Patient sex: M
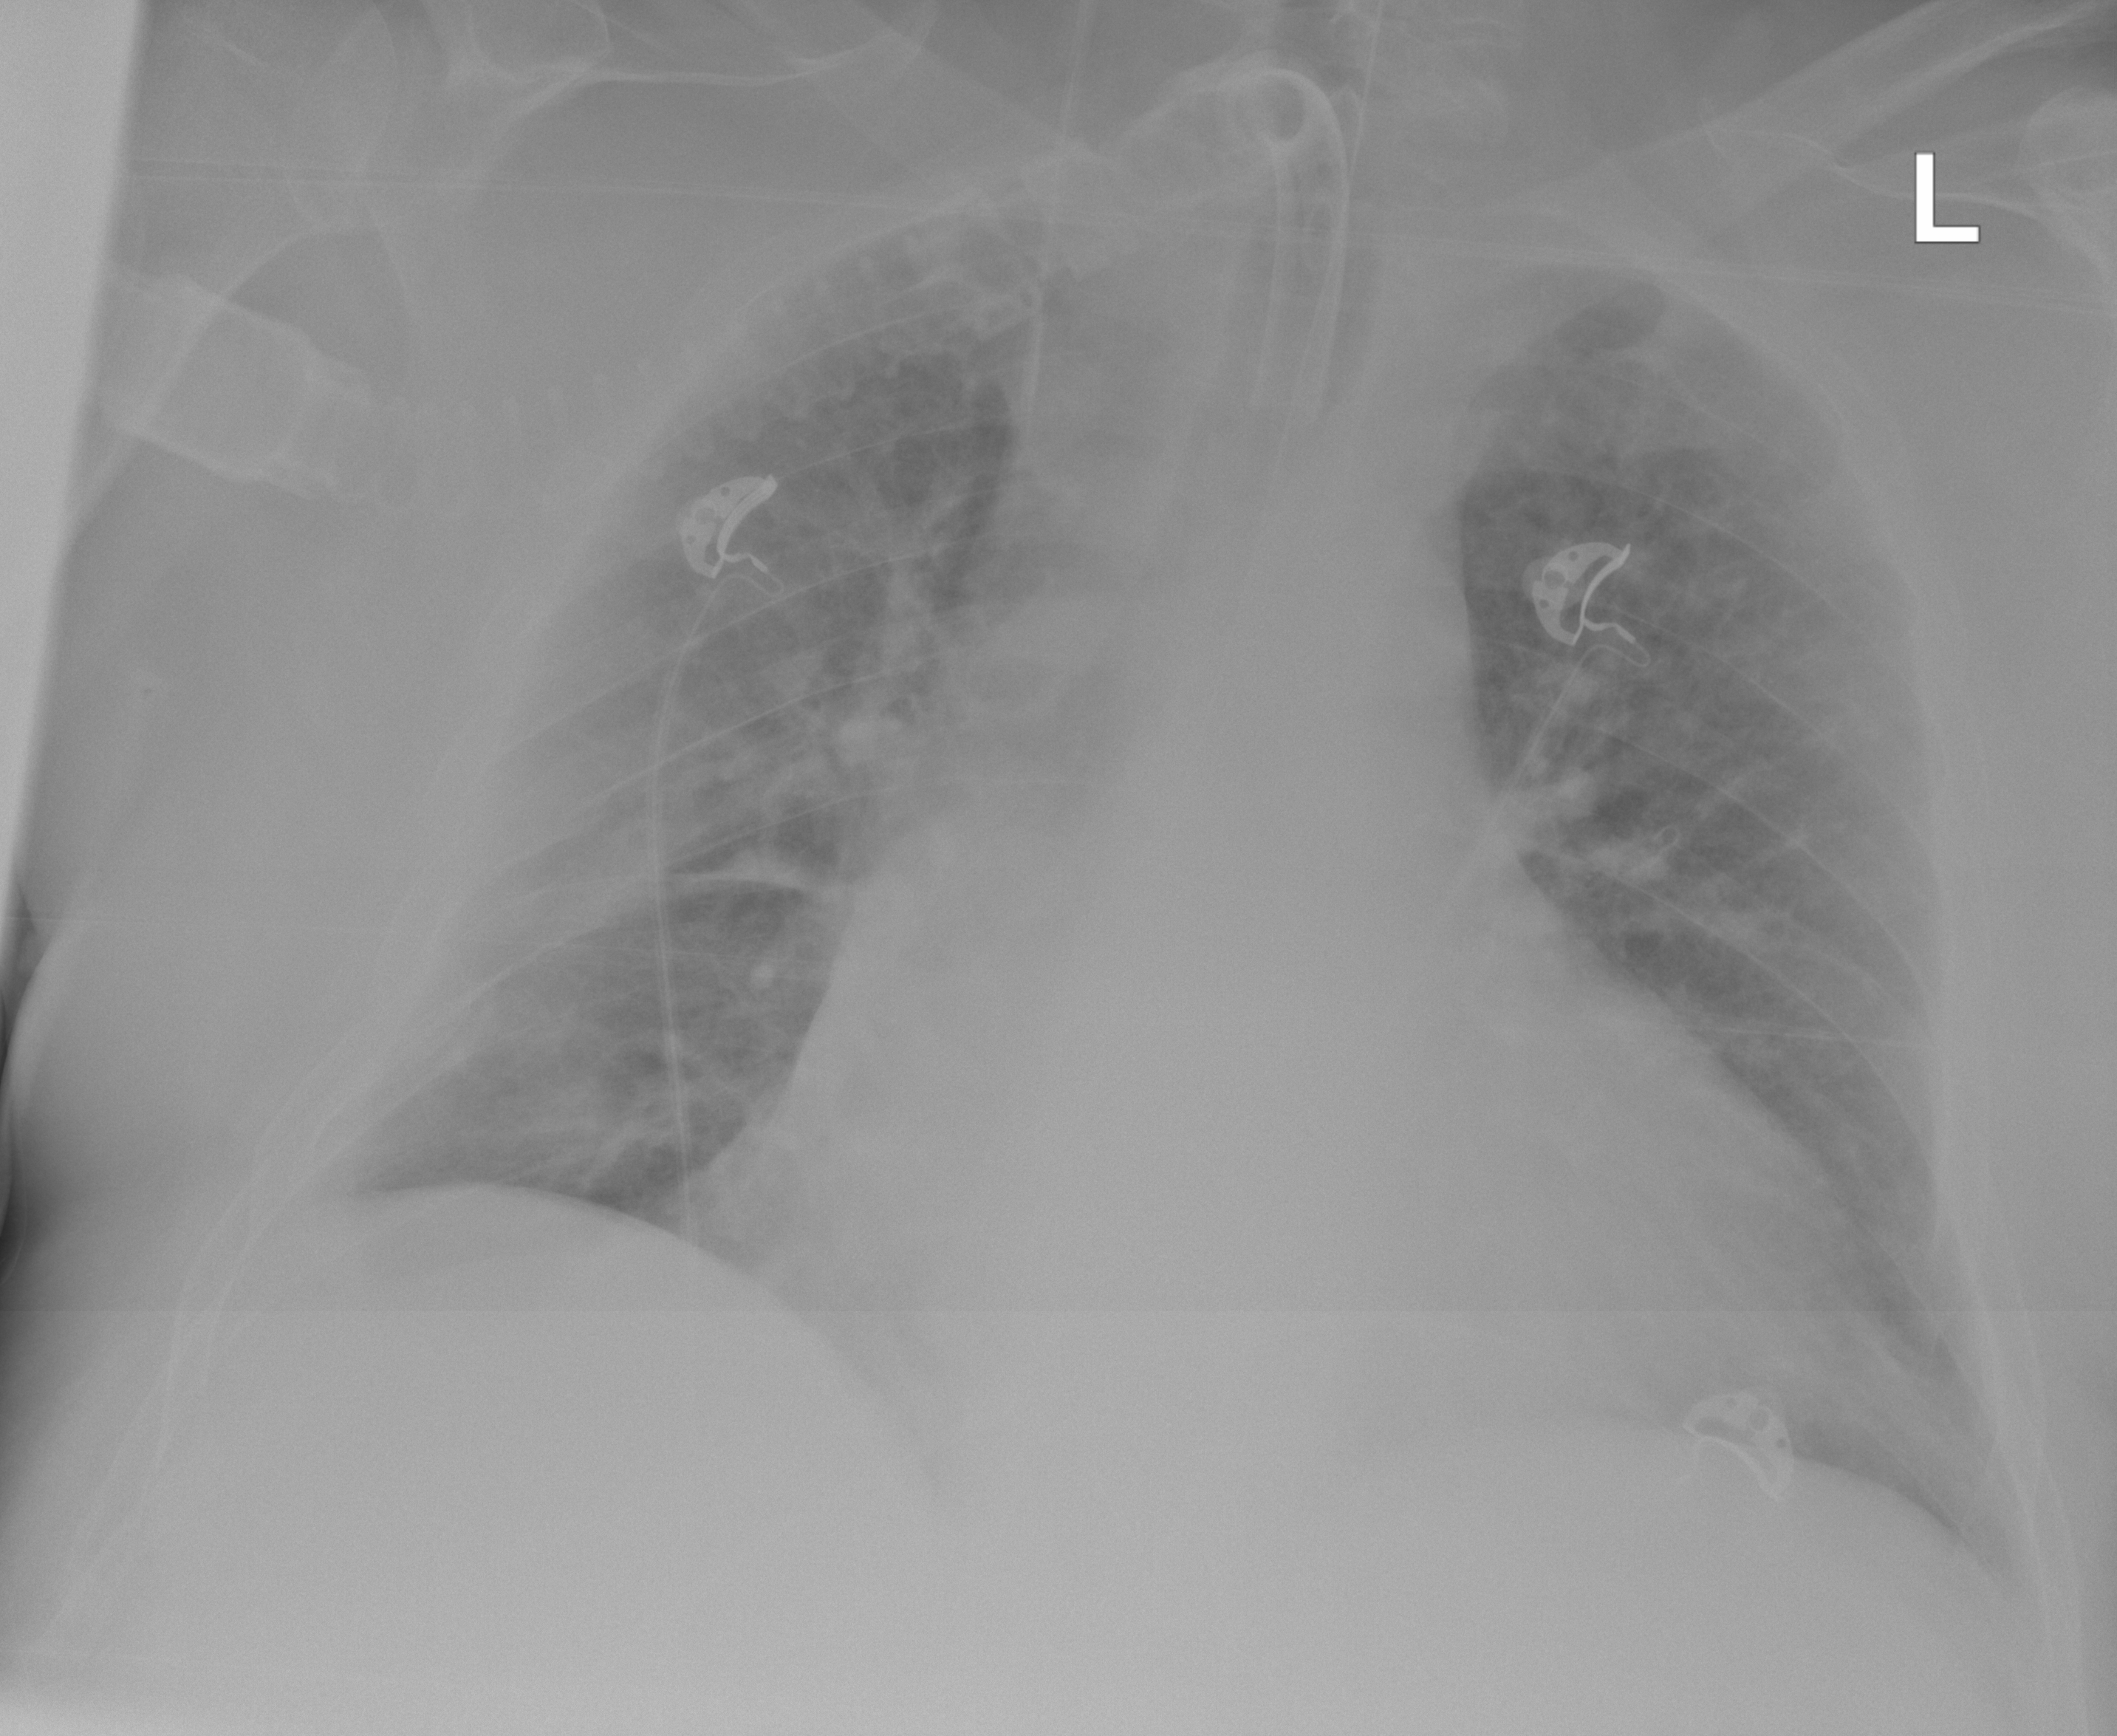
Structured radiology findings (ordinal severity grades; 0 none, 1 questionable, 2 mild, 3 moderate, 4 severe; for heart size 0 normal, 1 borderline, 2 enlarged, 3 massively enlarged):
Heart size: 2
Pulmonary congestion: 2
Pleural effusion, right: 0
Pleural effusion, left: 0
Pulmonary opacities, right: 2
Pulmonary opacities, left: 2
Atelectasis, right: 2
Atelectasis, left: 2